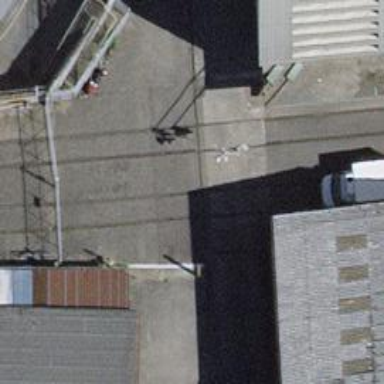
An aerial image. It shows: Railway level crossing.